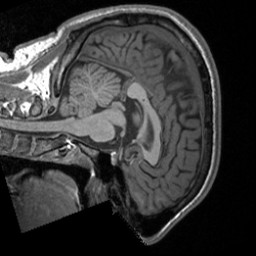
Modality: T1w
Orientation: sagittal
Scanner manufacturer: siemens
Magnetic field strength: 3 T
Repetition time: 1.9 s
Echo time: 0.00226 s